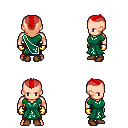
a pixel art fantasy rpg character, male body template, human, light skin, sash dress, red pants, red short mohawk hairstyle, gold gloves, brown shoes, four views (front, back, left, right), 2x2 character sprite sheet, small pixel art, hard edges, no anti-aliasing